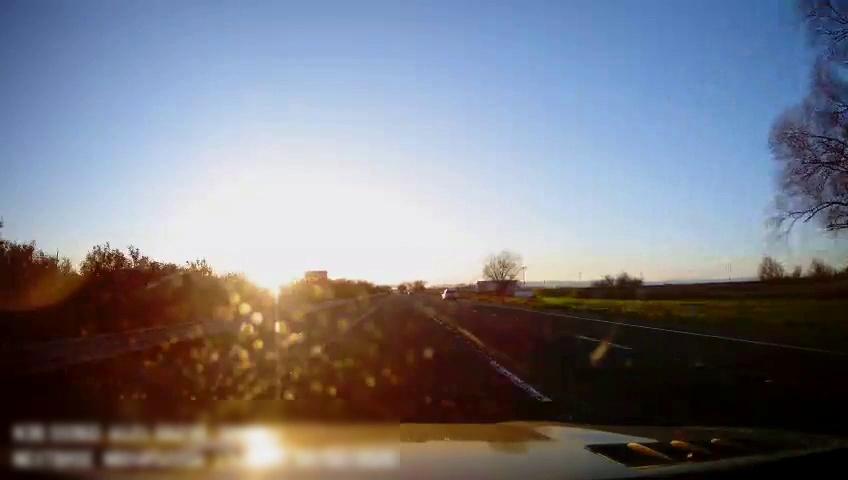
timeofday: Day
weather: Sunny
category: Drivable Space
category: Vehicles | SUV
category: Lanes | Alternate Lane
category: Lanes | Current Lane
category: Lanes | Current Lane
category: Lanes | Alternate Lane